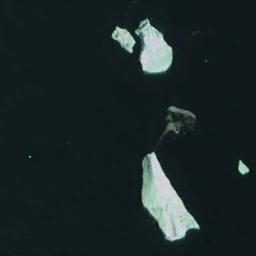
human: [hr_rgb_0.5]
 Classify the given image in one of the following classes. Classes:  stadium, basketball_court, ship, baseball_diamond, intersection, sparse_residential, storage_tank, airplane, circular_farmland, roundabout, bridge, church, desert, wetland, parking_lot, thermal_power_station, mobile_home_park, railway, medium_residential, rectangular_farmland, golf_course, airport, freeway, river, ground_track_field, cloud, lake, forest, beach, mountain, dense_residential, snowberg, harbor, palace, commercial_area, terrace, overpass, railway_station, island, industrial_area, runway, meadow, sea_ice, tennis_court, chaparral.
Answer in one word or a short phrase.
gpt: sea_ice